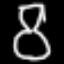
Label: hourglass